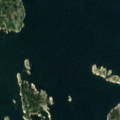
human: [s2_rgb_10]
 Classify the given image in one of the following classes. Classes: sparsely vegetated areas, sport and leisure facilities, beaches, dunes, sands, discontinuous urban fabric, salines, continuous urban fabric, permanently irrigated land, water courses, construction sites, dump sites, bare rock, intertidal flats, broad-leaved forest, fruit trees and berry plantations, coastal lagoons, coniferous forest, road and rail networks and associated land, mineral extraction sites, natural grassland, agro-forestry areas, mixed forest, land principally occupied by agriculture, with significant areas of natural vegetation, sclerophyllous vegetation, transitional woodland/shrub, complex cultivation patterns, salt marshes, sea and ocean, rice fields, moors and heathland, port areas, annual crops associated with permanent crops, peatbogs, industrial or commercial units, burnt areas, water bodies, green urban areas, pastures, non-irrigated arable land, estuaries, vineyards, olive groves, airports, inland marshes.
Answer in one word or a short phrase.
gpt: mixed forest, sea and ocean